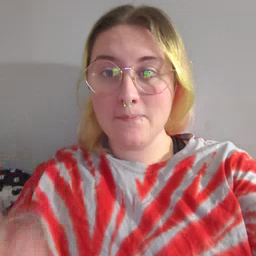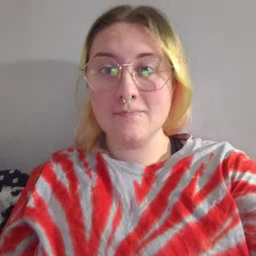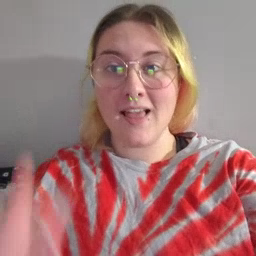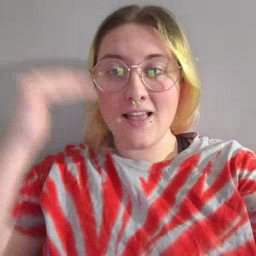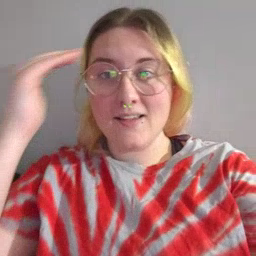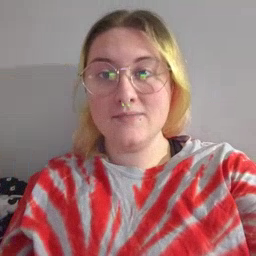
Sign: head